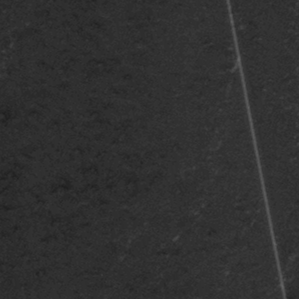
Label: frost